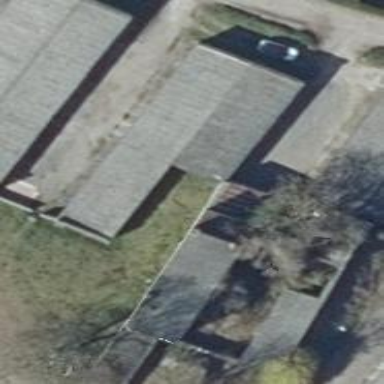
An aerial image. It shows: Group of garages.